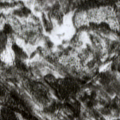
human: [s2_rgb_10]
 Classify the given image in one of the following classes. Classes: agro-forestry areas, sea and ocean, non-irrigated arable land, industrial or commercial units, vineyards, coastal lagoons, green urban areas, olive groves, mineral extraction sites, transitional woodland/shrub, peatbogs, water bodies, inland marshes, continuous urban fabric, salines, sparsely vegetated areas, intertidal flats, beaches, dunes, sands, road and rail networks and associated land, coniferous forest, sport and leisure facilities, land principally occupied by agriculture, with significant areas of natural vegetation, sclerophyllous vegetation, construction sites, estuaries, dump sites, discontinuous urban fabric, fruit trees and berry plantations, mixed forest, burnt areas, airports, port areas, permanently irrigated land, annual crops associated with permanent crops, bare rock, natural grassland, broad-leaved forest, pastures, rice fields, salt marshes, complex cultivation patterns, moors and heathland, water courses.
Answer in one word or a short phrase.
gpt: coniferous forest, transitional woodland/shrub